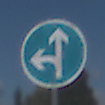
Verkehrszeichen: VorgeschriebeneFahrtrichtungGeradeausOderLinks
Umgebung: Outdoor, Suburban
Tageszeit: MorningAfternoon
Wetter: PartlyCloudy
Licht: Natural
Jahreszeit: NotSpecified
Kontrast: HighContrast